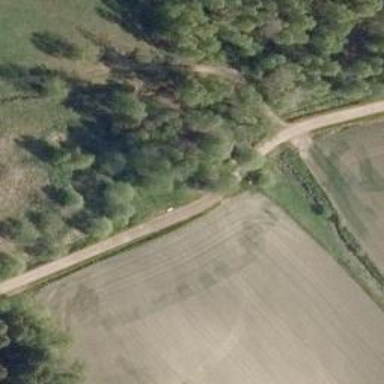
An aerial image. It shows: Path for disc golf with hole.